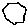
Label: hexagon